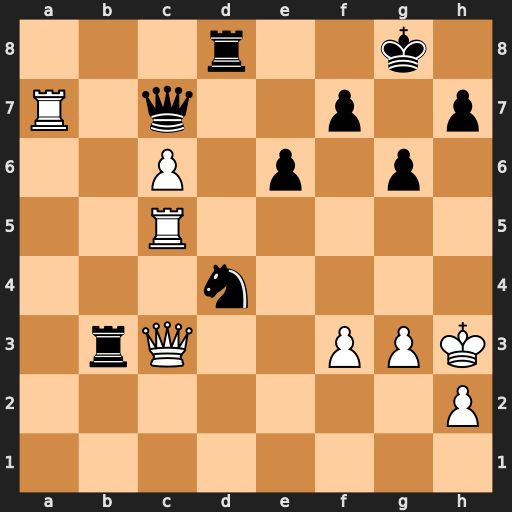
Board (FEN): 3r2k1/R1q2p1p/2P1p1p1/2R5/3n4/1rQ2PPK/7P/8
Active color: w
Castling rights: -
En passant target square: -
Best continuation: Rxc7 Rxc3 Rxc3